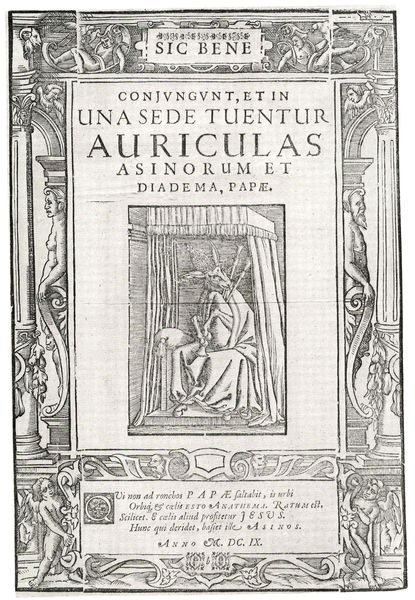
Titel: Sic bene conjvngvnt, et in una sede tuentur
Künstler: Cranach-Schule
Institution: (Seriendruck)
Schlagwörter: umhang, sitzen, grau, säule, säulen, ornament, architektur, rahmen, trauer, bild, vorhang, fransen, gewand, renaissance, esel, engel, holzschnitt, schrift, papier, rahmung, grafik, rand, figuren, kissen, papst, thron, kartusche, inschrift, ornamente, verzierung, bett, faltenwurf, gestalt, buch, druck, druckgrafik, stich, seite, illustration, text, beschriftung, initiale, überschrift, titelblatt, architrav, kapitelle, buchdruck, cover, deckblatt, voluten, gut, baldachin, herme, säulenbasis, putten, karyatiden, tränen, pfeile, latein, lateinisch, alkoven, frontispiz, hermen, atlanten, rollwerk, renaissace, papae, auriculas, sic bene, asinorum, dadema, diadema